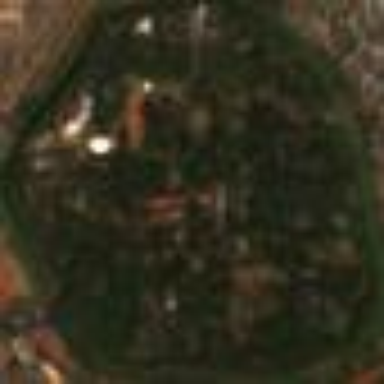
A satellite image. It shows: Historic fort.